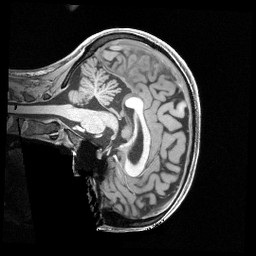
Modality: T1w
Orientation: sagittal
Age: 27
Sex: female
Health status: healthy
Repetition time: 2.4 s
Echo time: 0.00222 s